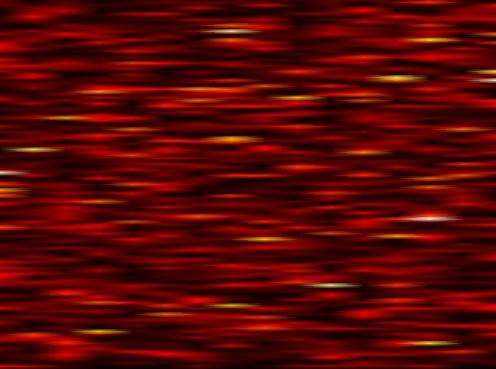
Label: FBMC